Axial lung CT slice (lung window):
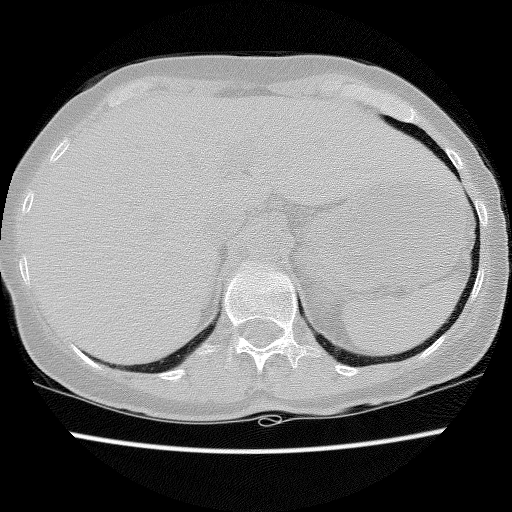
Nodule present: no